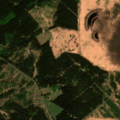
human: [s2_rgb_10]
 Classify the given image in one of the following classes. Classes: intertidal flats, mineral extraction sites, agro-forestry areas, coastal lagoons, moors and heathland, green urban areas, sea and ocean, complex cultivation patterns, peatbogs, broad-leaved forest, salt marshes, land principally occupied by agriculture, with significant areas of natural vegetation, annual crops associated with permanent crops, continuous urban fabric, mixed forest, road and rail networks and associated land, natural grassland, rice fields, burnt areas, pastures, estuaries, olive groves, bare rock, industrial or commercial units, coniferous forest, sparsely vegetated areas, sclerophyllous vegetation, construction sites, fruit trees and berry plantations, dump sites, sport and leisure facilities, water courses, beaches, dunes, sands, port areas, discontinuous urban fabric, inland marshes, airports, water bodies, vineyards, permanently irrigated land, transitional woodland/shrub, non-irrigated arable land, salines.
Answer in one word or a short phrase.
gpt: coniferous forest, mixed forest, peatbogs